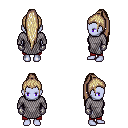
a pixel art fantasy rpg character, female body template, dark elf, purple skin, chain mail, red pants, white blonde extra-long topknot hairstyle, metal gloves, four views (front, back, left, right), 2x2 character sprite sheet, small pixel art, hard edges, no anti-aliasing